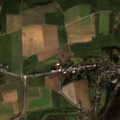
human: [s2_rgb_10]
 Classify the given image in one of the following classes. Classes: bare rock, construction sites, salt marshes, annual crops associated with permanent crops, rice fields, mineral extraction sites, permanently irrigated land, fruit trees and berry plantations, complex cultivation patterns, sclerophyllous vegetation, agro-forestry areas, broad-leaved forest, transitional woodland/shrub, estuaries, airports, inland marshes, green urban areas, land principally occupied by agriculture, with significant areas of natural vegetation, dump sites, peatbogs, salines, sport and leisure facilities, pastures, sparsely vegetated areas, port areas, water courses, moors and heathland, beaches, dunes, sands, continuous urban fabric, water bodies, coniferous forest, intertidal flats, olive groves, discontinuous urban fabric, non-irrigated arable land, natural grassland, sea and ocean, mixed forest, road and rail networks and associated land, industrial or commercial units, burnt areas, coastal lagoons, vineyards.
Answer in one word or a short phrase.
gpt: discontinuous urban fabric, non-irrigated arable land, pastures, broad-leaved forest